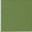
Piece: xx